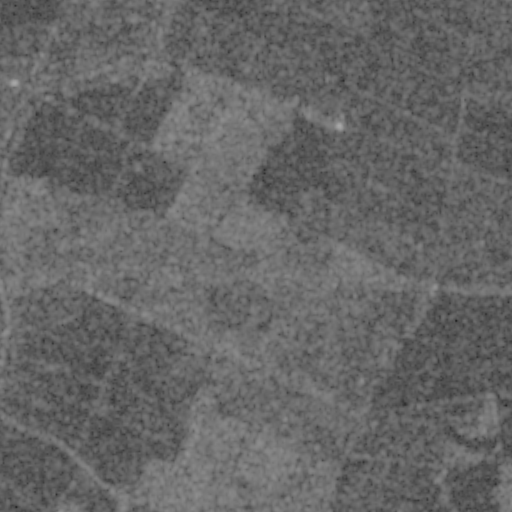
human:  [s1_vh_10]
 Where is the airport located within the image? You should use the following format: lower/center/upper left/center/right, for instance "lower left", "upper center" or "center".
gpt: The airport is located in the upper right of the image.
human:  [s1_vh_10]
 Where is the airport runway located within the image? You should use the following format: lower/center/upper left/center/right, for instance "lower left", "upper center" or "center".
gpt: The airport runway is located in the upper right of the image.
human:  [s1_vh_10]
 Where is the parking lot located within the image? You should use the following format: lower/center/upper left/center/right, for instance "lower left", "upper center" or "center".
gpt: The parking lot is located in the upper right of the image.
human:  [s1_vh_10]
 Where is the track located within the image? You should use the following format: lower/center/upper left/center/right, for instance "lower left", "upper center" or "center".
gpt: There is no track in the image.

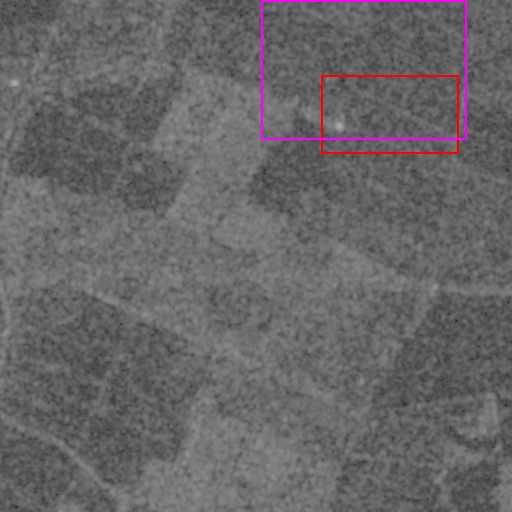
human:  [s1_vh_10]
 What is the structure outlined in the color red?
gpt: The structure outlined in red is an airport.
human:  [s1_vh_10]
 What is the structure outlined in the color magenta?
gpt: The structure outlined in magenta is a crop field.
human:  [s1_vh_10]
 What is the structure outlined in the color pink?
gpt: There is no pink outline.